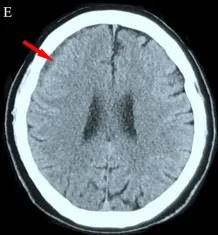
Neuroimaging findings for Patient 2. Obvious absorption was observed after 10 weeks.
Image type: radiology (ct)